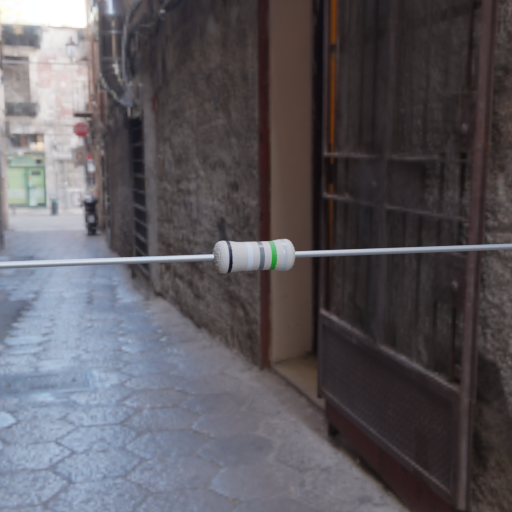
Resistor colour bands (in order): black, white, gray, green, silver